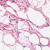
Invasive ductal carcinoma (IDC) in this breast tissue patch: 0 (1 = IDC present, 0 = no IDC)